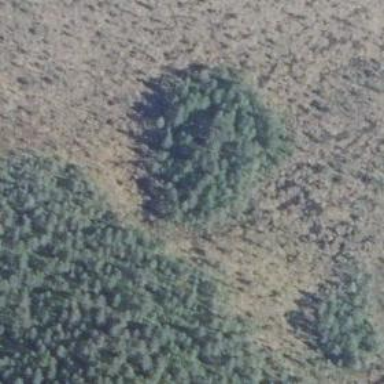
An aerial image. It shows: Needle-leaved woodland.